Question: When I try the two forms of constructor in classes of derivation hierarchy, the result turns out to be different. Could anybody tell me why? Below are the test code.
//Person.h
'''
#ifndef PERSON_H_
#define PERSON_H_
#include<string>
using std::string;
class Person{
private:
string firstname;
string lastname;
public:
Person(const char *fn="NoName", const char *ln="NoName"); //A
Person(const string &fn, const string &ln);
virtual ~Person(){}
};
class Gunslinger:virtual public Person{
private:
int notchnum;
public:
Gunslinger(const char*f="unknown",const char*n="unknown",int not=0);//B
virtual ~Gunslinger(){}
};
class PokerPlayer:virtual public Person{
public:
PokerPlayer(const char*fn="unknown", const char*ln="unknown");//C;
virtual ~PokerPlayer(){}
};
class BadDude:public Gunslinger,public PokerPlayer{
public:
BadDude(const char*fn="unknown", const char*ln="unknown", int notc=0);//D
};
#endif
'''
//PersonDefinition.cpp
'''
#include"Person.h"
#include<iostream>
#include<cstdlib>
using std::cout;
using std::endl;
using std::cin;
Person::Person(const char*fn, const char*ln):firstname(fn),lastname(ln){
}
Person::Person(const string &fn,const string &ln):firstname(fn),lastname(ln){
}
Gunslinger::Gunslinger(const char*fn,const char*ln, int not):Person(fn,ln),notchnum(not){
}
PokerPlayer::PokerPlayer(const char*fn,const char*ln):Person(fn,ln){
}
BadDude::BadDude(const char*fn, const char*ln, int notc):Person(fn,ln),PokerPlayer(fn, ln),Gunslinger(fn,ln,notc){
}
'''
//PersonTest.cpp
'''
#include<iostream>
#include "Person.h"
int main(){
Person a("Jack","Husain");
PokerPlayer b("Johnson","William",8);
Gunslinger c("Mensly","Sim");
}
'''
So, here is the problem. The program above fails to compile with the default constructor with default value for all argument and throws an error message saying that "expected ',' or '...' before '!' token", but if I replace the default constructor in Line A,B,C,D with the form without argument, the program compiles and run successfully.Could anyone tell me why? Below is the error message.

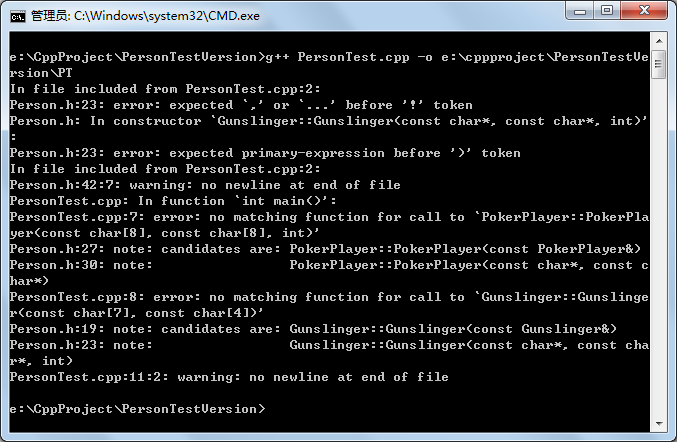
Answer: You did not implement all the constructors. For instance, you declared a constructor 'PokerPlayer::PokerPlayer(char*, char*)' but you are trying to create a PokerPlayer with 'PokerPlayer b("Johnson","William",8);' (i.e. you never declared a constructor which takes the third argument). The declaration you want for that previous line to work is 'PokerPlayer::PokerPlayer(char*, char*, int);'
Furthermore, you have the exact opposite problem when trying to declare a 'GunSlinger'. Your GunSlinger class requires the third parameter and you are trying to declare it without that argument.
Even though your base class supports several types of constructors, each derived class must also have every constructor you wish to use on it explicitly declared/implemented (with the exception of the default constructor).
Here is some semi-functional code:
'''
class PokerPlayer : public Person
{
...
PokerPlayer(char* fname, char* lname, int val);
...
};
'''
Implementation
'''
PokerPlayer::PokerPlayer(char* fname, char* lname, int val) : Person(fname, lname, val)
{
// Anything else we should do...
}
'''